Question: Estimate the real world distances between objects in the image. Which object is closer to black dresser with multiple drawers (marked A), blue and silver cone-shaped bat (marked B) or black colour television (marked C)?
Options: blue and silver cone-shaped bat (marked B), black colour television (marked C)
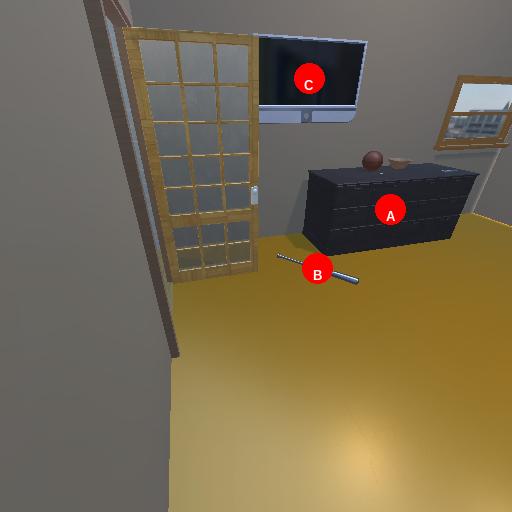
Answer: blue and silver cone-shaped bat (marked B)